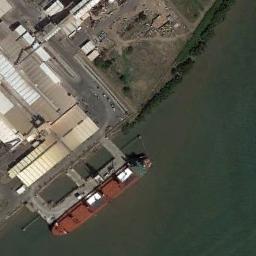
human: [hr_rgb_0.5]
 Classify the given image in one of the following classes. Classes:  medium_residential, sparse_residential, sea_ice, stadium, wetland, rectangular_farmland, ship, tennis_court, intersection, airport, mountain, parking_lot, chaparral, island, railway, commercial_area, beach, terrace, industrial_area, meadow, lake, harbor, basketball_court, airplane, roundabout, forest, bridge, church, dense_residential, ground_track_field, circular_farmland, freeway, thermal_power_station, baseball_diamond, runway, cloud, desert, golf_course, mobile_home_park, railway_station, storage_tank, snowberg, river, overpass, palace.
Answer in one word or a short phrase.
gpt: ship